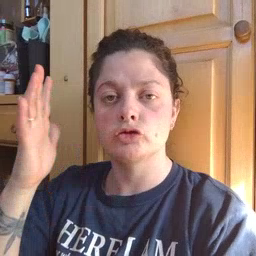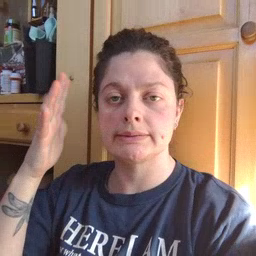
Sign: tree